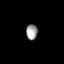
Tissue: prostate
Cell type: Fibroblasts
Senescence score: 0.6835
Nuclear area (px): 171
Mean DAPI intensity: 159.743